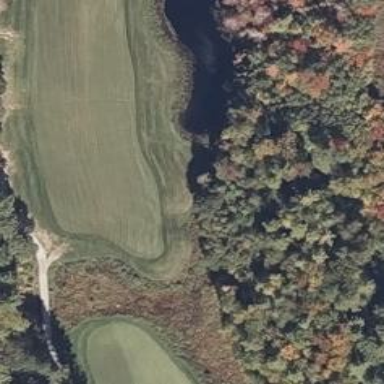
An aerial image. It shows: Scenic golf fairway.